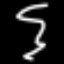
Label: squiggle